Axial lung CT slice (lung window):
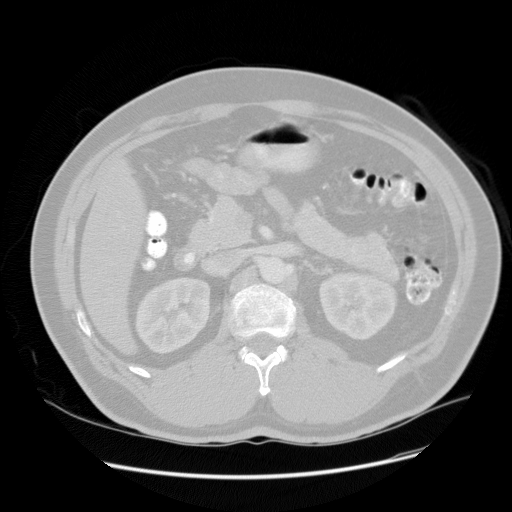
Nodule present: no